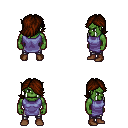
a pixel art fantasy rpg character, male body template, orc, green skin, chain tabard jacket, metal pants, brown swoop hairstyle, brown shoes, four views (front, back, left, right), 2x2 character sprite sheet, small pixel art, hard edges, no anti-aliasing